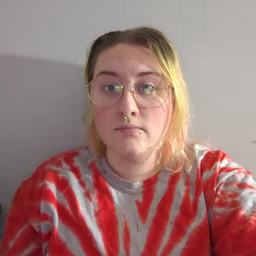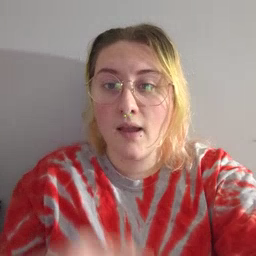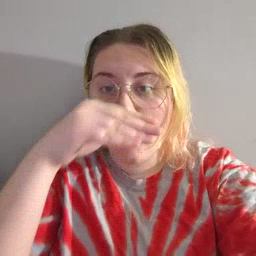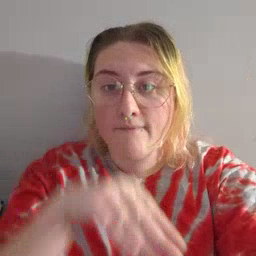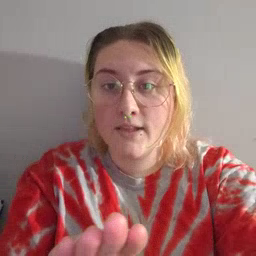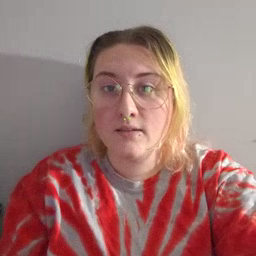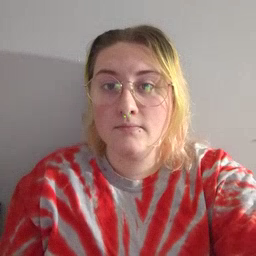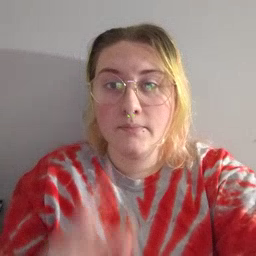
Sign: elephant